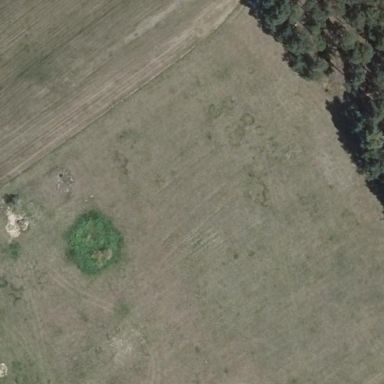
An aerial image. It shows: Beautiful meadow.